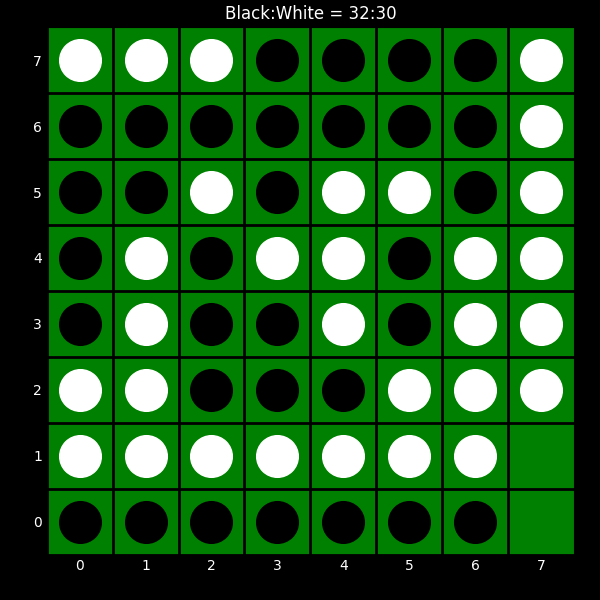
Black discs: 32
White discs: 30